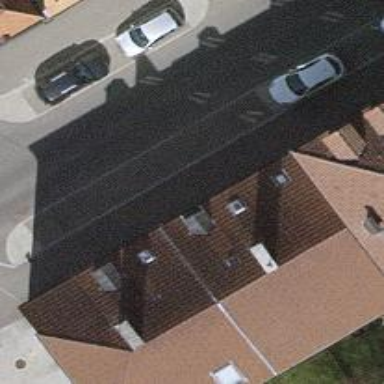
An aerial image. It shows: Street-side parallel parking area.